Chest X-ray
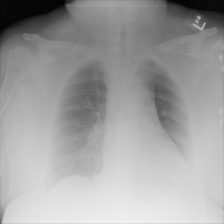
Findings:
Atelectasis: negative
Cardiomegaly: negative
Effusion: negative
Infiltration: negative
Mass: negative
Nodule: negative
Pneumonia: negative
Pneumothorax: negative
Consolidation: negative
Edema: negative
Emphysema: negative
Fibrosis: negative
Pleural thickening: negative
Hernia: negative